RGB frame:
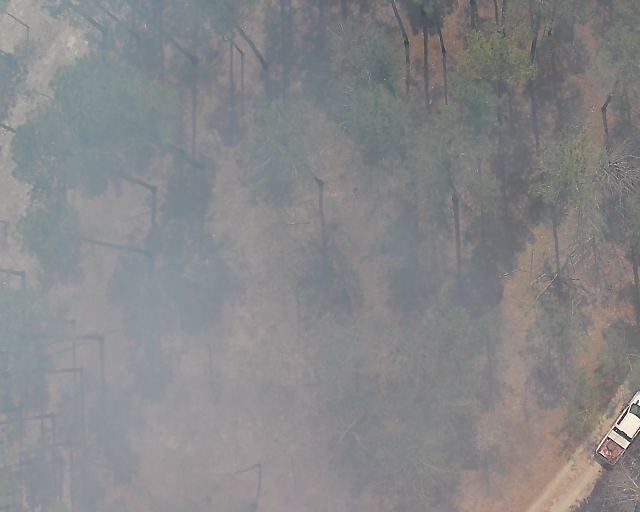
Thermal frame:
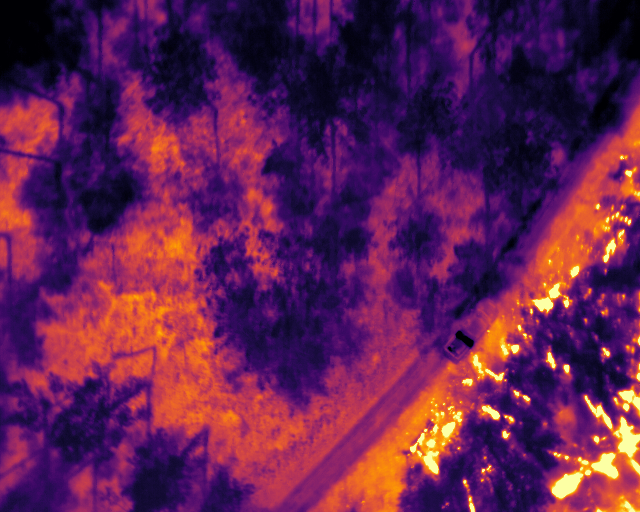
Captured: 2026-02-27 02:41:05
Pixels at or above 80 °C: 1728 (fraction of frame: 0.005273)